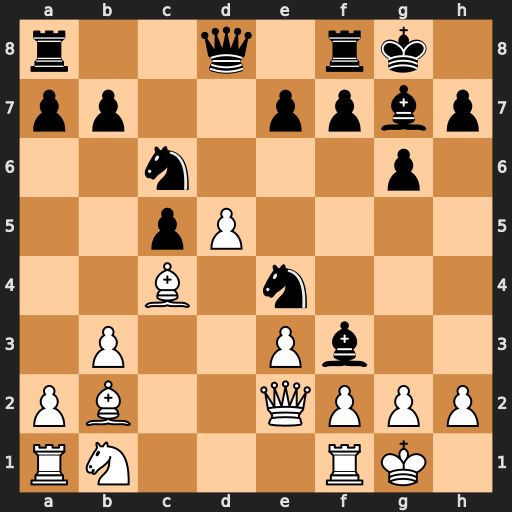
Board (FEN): r2q1rk1/pp2ppbp/2n3p1/2pP4/2B1n3/1P2Pb2/PB2QPPP/RN3RK1
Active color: w
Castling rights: -
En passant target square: -
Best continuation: gxf3 Bxb2 Qxb2